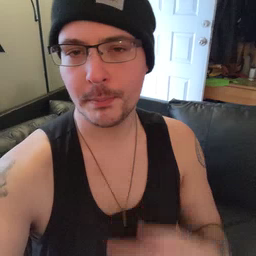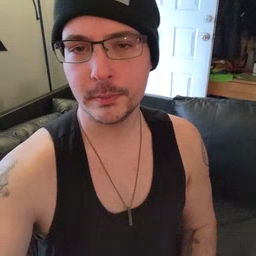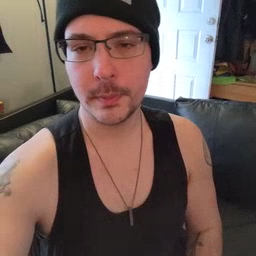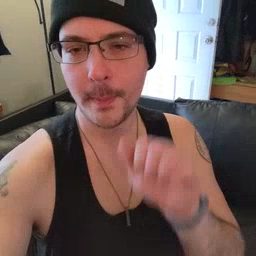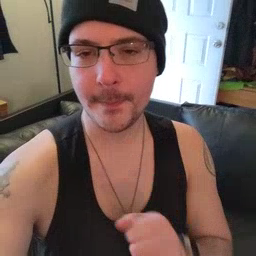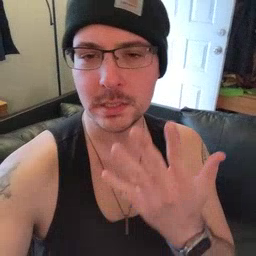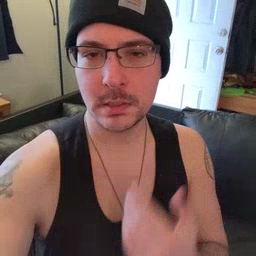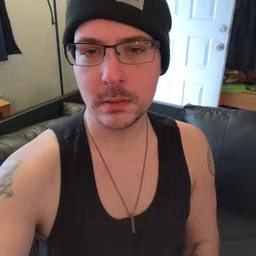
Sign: mitten